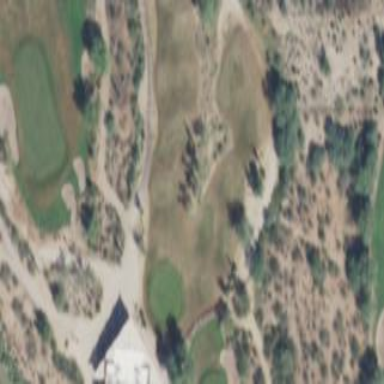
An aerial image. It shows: Rough grassy area used for golf.